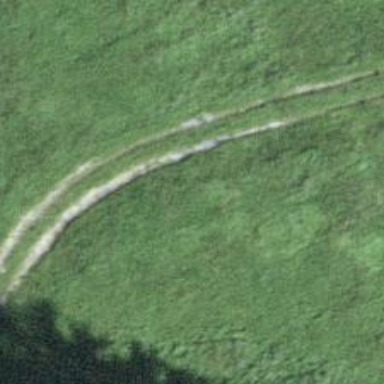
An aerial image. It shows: Track with very rough surface.